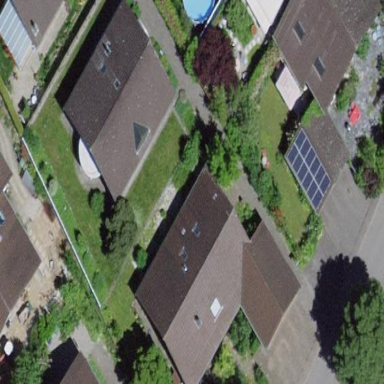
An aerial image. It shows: Gabled roofed house.